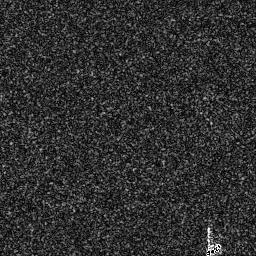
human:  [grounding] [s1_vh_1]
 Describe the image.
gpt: In the satellite image, there is  <ref>1 small ship </ref> <box>[[78, 93, 86, 99, 0]]</box> located at bottom right.